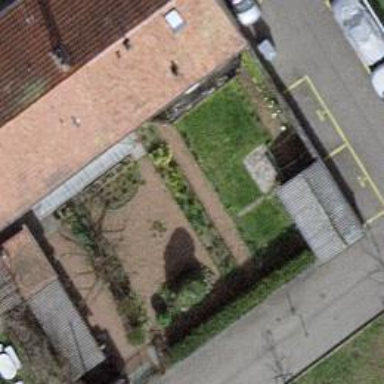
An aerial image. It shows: Garden enclosed by fence.